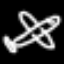
Label: airplane